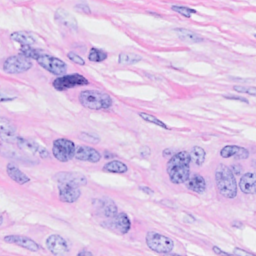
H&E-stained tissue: Breast